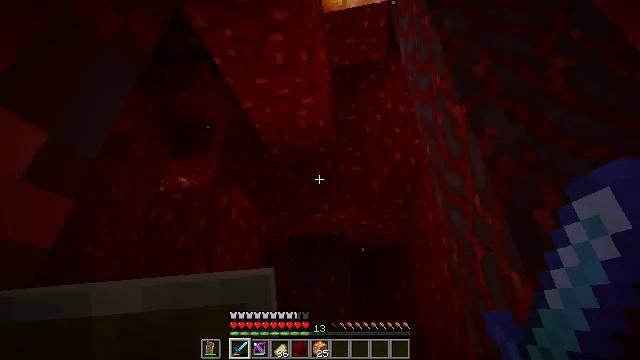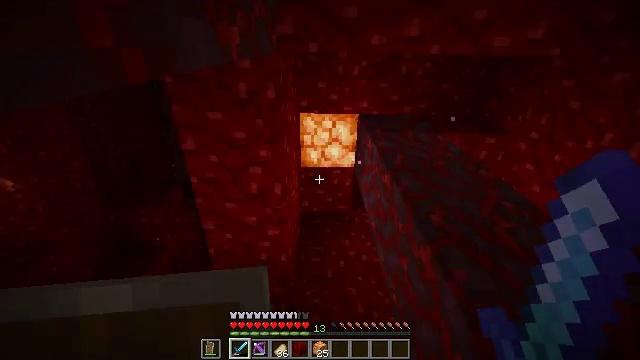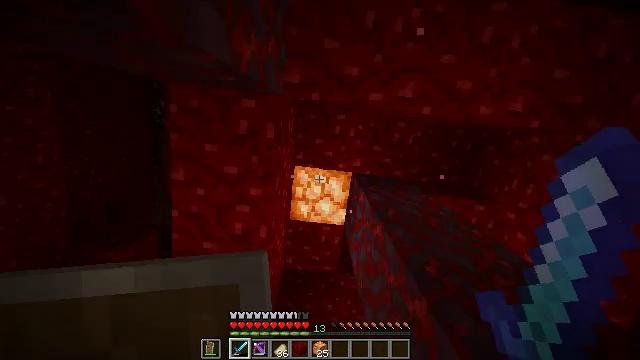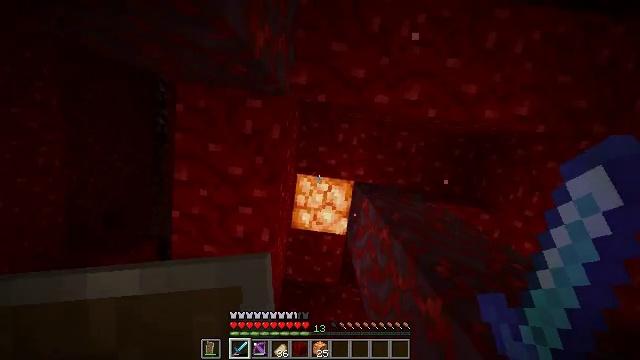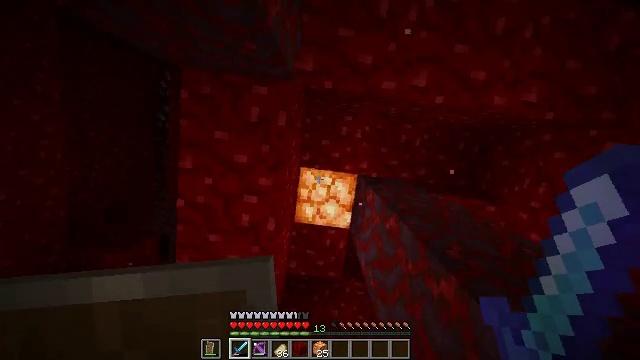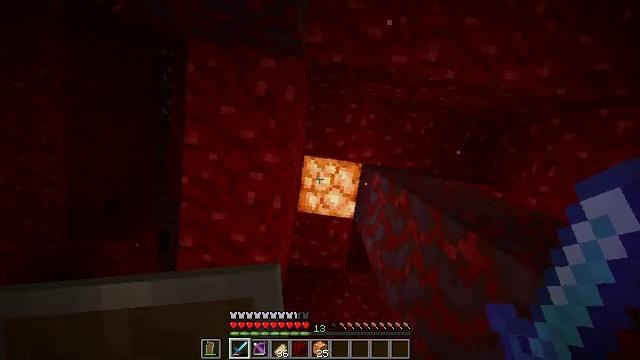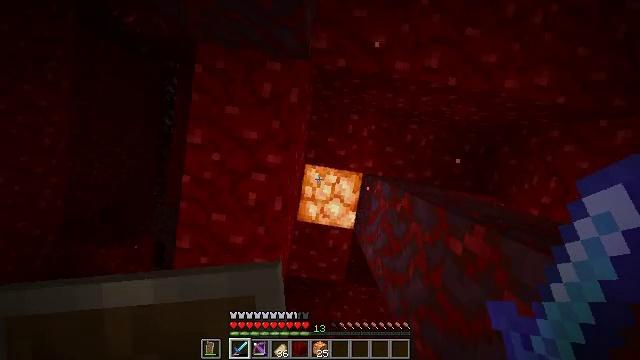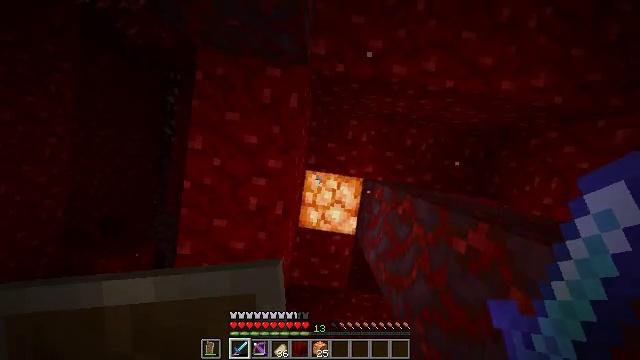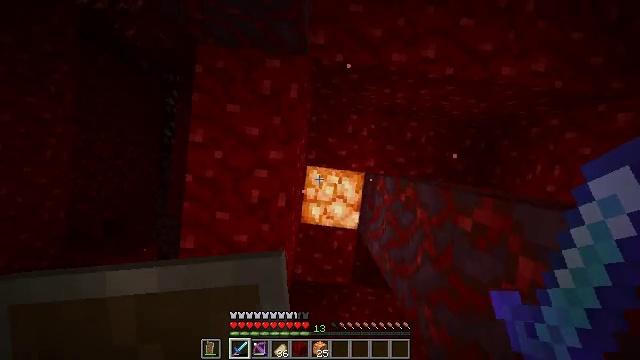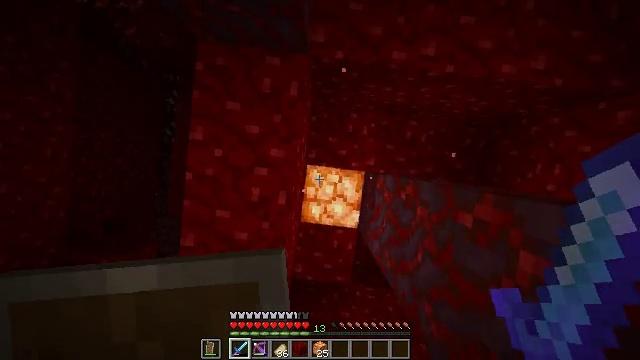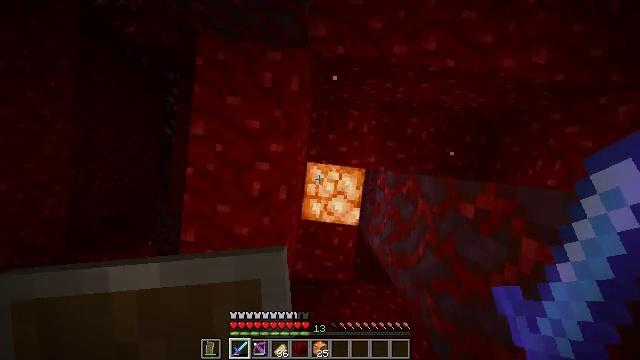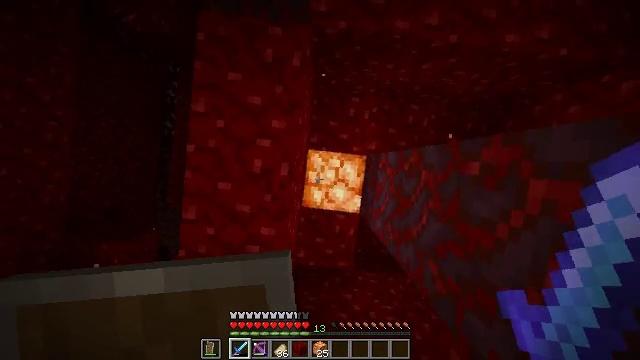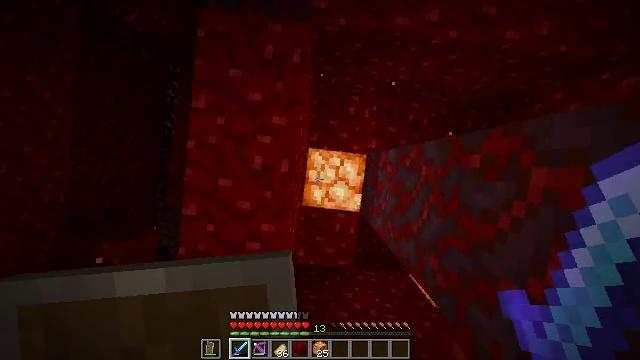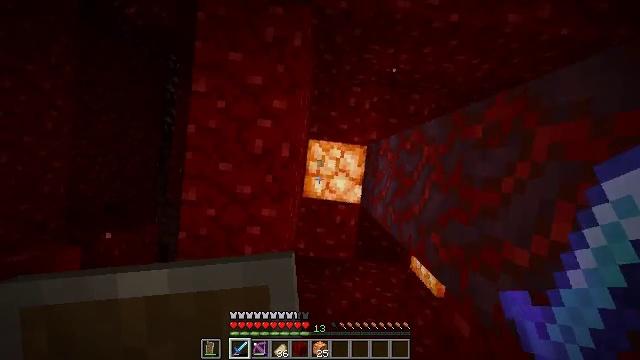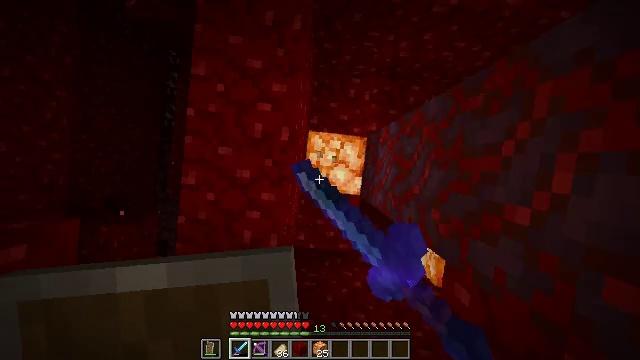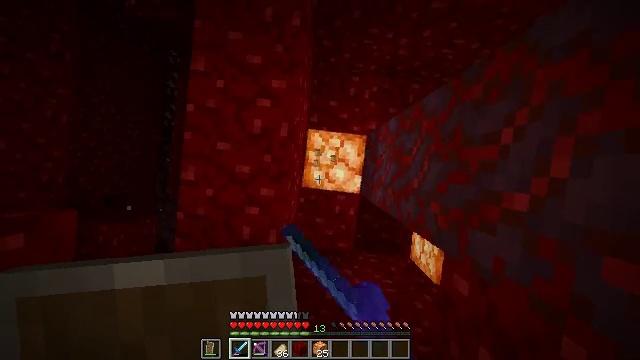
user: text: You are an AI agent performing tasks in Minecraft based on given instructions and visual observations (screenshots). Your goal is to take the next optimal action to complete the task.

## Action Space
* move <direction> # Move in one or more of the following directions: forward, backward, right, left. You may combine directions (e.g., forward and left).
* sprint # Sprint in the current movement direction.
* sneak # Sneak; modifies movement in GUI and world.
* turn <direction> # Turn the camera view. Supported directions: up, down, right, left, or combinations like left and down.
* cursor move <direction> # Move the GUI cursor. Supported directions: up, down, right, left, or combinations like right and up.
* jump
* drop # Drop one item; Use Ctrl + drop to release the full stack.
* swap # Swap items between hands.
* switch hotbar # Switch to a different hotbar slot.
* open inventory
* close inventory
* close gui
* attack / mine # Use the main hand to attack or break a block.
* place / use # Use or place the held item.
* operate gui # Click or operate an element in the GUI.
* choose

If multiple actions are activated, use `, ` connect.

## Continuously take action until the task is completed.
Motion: motion action
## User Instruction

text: Break the glowing shroomlight.
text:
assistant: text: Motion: move forward and move left, turn right and up
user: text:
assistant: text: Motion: move forward and move left, turn right and up
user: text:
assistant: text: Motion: move forward and move left, turn up
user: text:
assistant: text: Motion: move forward
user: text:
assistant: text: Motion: move forward
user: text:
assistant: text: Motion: turn right and up
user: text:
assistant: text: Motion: turn up
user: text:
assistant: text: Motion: turn left
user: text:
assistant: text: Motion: no_op
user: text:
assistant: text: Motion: move forward
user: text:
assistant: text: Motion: move forward
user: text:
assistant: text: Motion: move forward
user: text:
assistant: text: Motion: attack / mine
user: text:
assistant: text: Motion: attack / mine
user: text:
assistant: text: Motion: attack / mine
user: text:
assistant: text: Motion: attack / mine
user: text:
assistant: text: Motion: attack / mine
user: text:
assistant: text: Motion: attack / mine
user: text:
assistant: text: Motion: attack / mine
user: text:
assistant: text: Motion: attack / mine
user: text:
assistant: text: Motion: attack / mine
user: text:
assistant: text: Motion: attack / mine
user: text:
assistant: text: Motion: attack / mine
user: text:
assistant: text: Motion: attack / mine
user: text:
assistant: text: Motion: attack / mine
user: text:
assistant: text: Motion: attack / mine
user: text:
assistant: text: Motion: attack / mine
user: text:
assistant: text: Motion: attack / mine
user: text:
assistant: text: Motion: attack / mine
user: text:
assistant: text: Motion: attack / mine